Current action and preconditions to check: trajectory_clear

Your task: For each precondition in the list above, predict whether it will hold at this action.

Consider the current scene as observed from the mobile robot's camera, and analyze the predicted future states of all dynamic agents (e.g., people, animals, vehicles, or any moving entities) within the NEXT SECOND.

IMPORTANT: Only answer "very likely" if you are absolutely certain—based on strong, clear evidence—that a dynamic agent will violate the precondition in the predicted future state. Do NOT answer "very likely" for unlikely, ambiguous, or low-probability risks.

Ask yourself for each precondition: Is there a high probability, with clear and convincing evidence, that the predicted future states of any dynamic agent will interfere with the predicted future state of the currently executing action within the NEXT SECOND, causing that precondition to fail?

Assess the risk level based on these predictions. Use "likely" or "very likely" if motions create a clear risk of interference.

Use "neutral" or "improbable" if agents are nearby but their predicted paths are clearly diverging or non-conflicting.

Failure Risk Categories: "very improbable", "improbable", "neutral", "likely", "very likely"

Answer Format: Output ONLY the probability_of_failure value from these categories: "very improbable", "improbable", "neutral", "likely", "very likely"

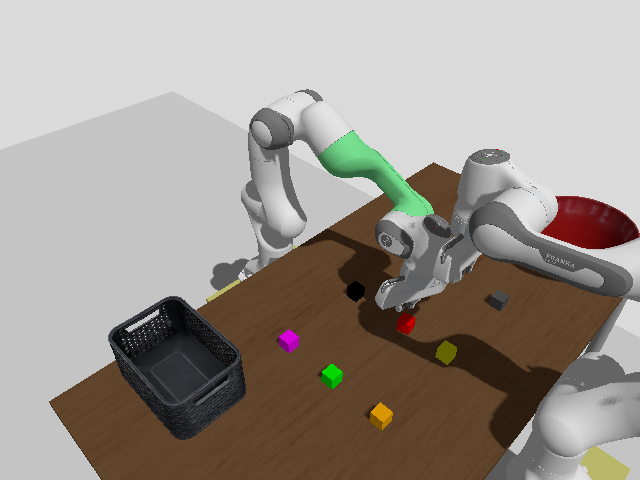

Answer: improbable